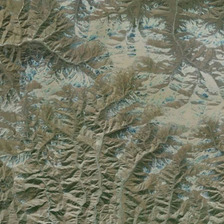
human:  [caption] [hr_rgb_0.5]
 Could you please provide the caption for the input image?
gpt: it is a piece of yellow mountain .

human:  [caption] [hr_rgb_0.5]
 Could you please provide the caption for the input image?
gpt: it is a piece of yellow mountain .

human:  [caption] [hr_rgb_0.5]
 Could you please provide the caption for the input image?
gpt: it is a piece of yellow mountain .

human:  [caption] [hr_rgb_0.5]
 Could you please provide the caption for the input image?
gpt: it is a piece of yellow mountain .

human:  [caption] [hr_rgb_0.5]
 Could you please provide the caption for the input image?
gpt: it is a piece of yellow mountain .